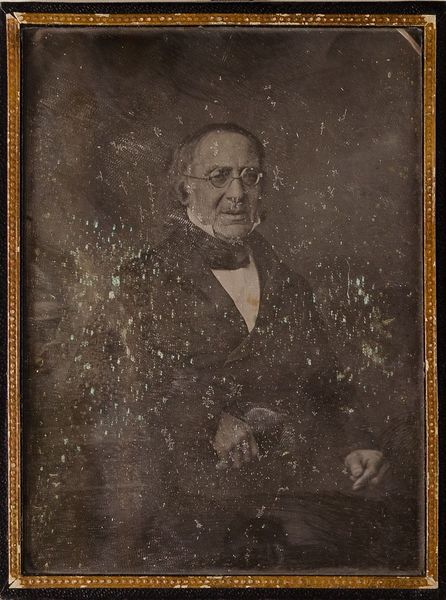
Titel: Der Kaufmann Ruben Hahn aus Hamburg (1780-1860)
Künstler: Carl Ferdinand Stelzner
Standort: Hamburg
Institution: Museum für Kunst und Gewerbe Hamburg
Schlagwörter: mann, portrait, figur, kaufmann, person, foto, fotografie, photographie, brille, photo, kaufleute, lichtbild, handkoloriert, daguerreotypie, historische, bildwerke, angewandte und bildende kunst, hessische systematik, porträt, persönlichkeit, porträtfotografie, porträtphotographie, hüftbild, augengläser, händler, gewerbetreibende, handkolorierung